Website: lowes
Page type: customer-info-address
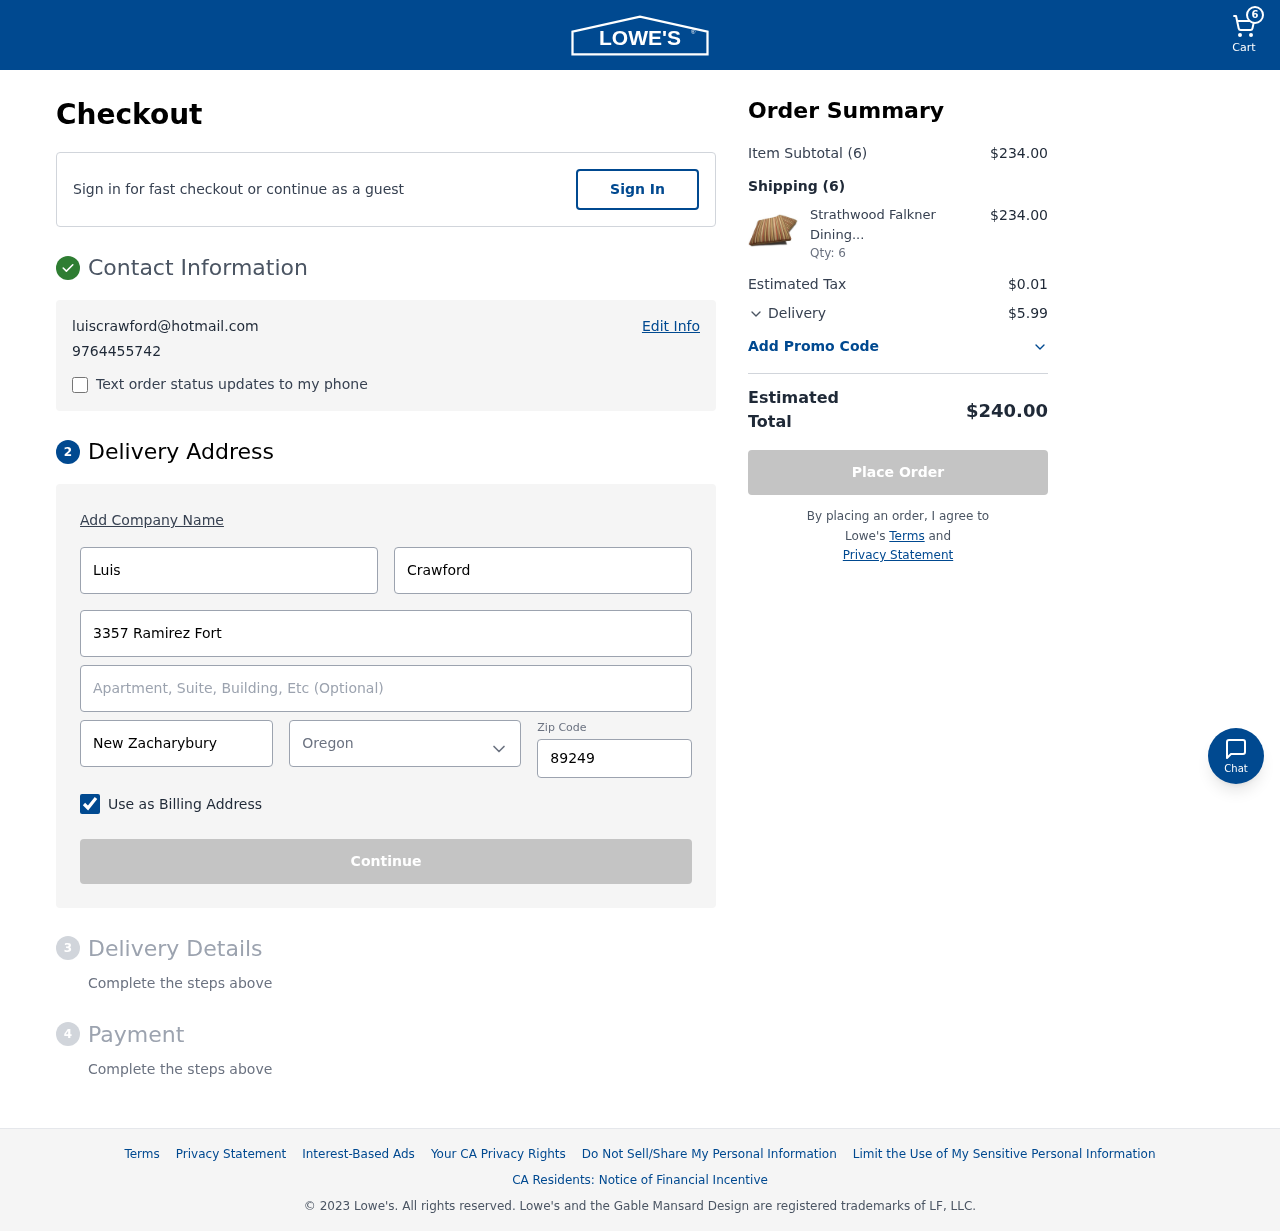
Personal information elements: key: PII_CITY
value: New Zacharybury
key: PII_EMAIL
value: luiscrawford@hotmail.com
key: PII_FIRSTNAME
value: Luis
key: PII_LASTNAME
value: Crawford
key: PII_PHONE
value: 9764455742
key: PII_POSTCODE
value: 89249
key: PII_STATE
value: Oregon
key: PII_STREET
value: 3357 Ramirez Fort
Product elements: key: PRODUCT1_NAME
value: Strathwood Falkner Dining Collection Side Chair Cushion, Set of 2, Donnelly Woodland
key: PRODUCT1_QUANTITY
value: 6
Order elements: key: ORDER_NUM_ITEMS
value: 6
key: ORDER_SUBTOTAL
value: $234.00
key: ORDER_NUM_ITEMS2
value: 6
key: ORDER_SUBTOTAL2
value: $234.00
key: ORDER_TAX
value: $0.01
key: ORDER_SHIPPING_COST
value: $5.99
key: ORDER_TOTAL
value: $240.00